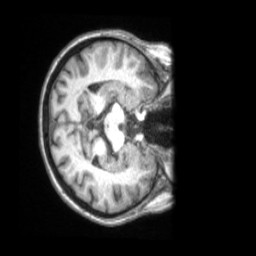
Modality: T1w
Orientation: axial
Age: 66
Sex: female